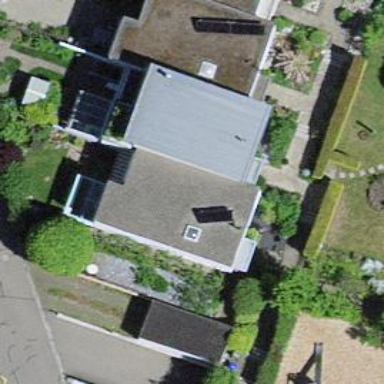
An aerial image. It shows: Flat roof terrace building.